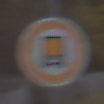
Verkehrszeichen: VerbotKennzeichnungspflichtigeKraftfahrzeugeGefaehrlicheGueter
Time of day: MorningAfternoon
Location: Outdoor (Nature)
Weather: Overcast
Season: NotSpecified
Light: Natural